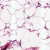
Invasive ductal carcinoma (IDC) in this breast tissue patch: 0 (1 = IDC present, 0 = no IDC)